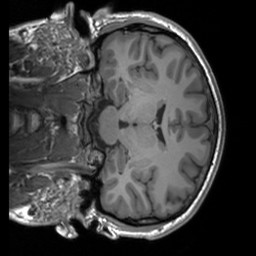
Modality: T1w
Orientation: coronal
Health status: healthy
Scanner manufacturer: siemens
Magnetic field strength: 3 T
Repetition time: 1.9 s
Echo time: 0.00226 s